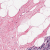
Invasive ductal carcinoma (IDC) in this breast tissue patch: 0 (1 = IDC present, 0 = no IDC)